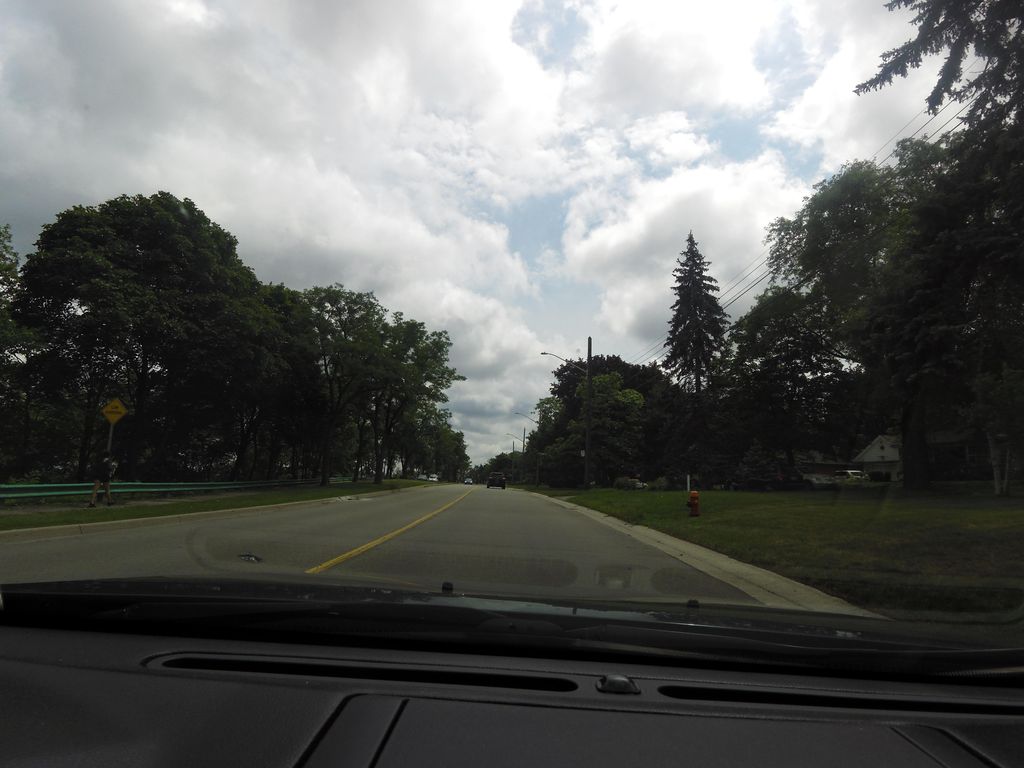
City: hamilton